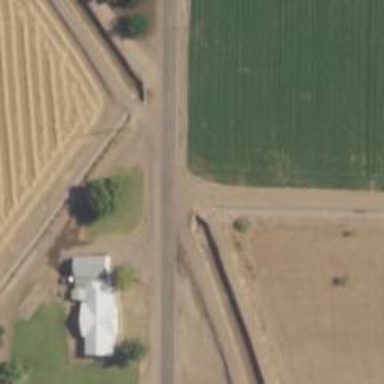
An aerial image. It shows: Irrigation culvert tunnel for service purposes.